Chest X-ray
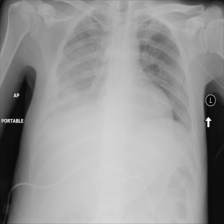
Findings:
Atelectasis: positive
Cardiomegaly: negative
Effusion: positive
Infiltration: negative
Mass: positive
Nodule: negative
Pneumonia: negative
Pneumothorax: negative
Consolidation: positive
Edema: negative
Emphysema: negative
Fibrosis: negative
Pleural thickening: negative
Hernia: negative